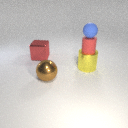
large yellow metal cylinder to the right of large red metal cube